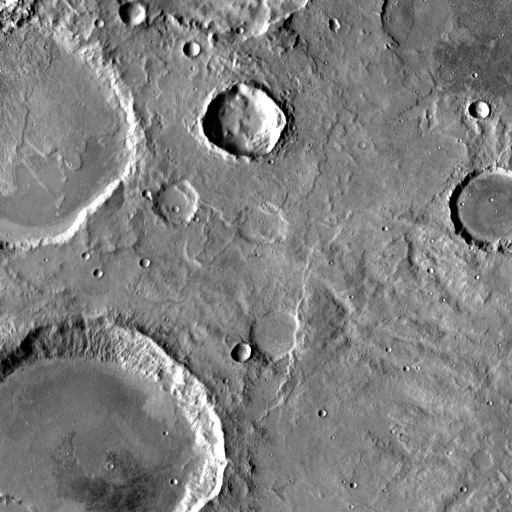
Crater classes present: Background, Other, Layered, Buried